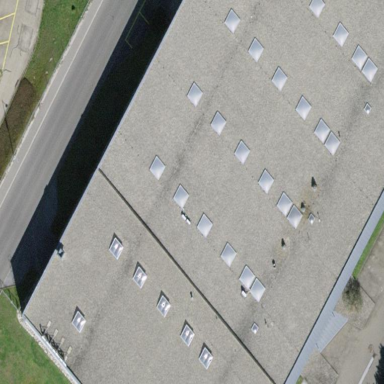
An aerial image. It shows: Industrial building.